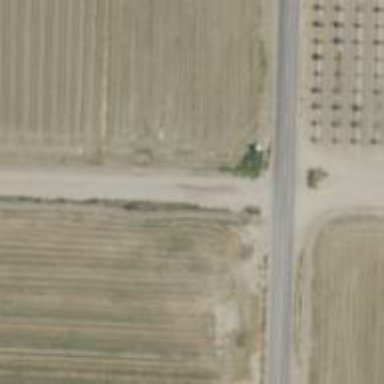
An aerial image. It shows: Power pole.